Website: apple
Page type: payment
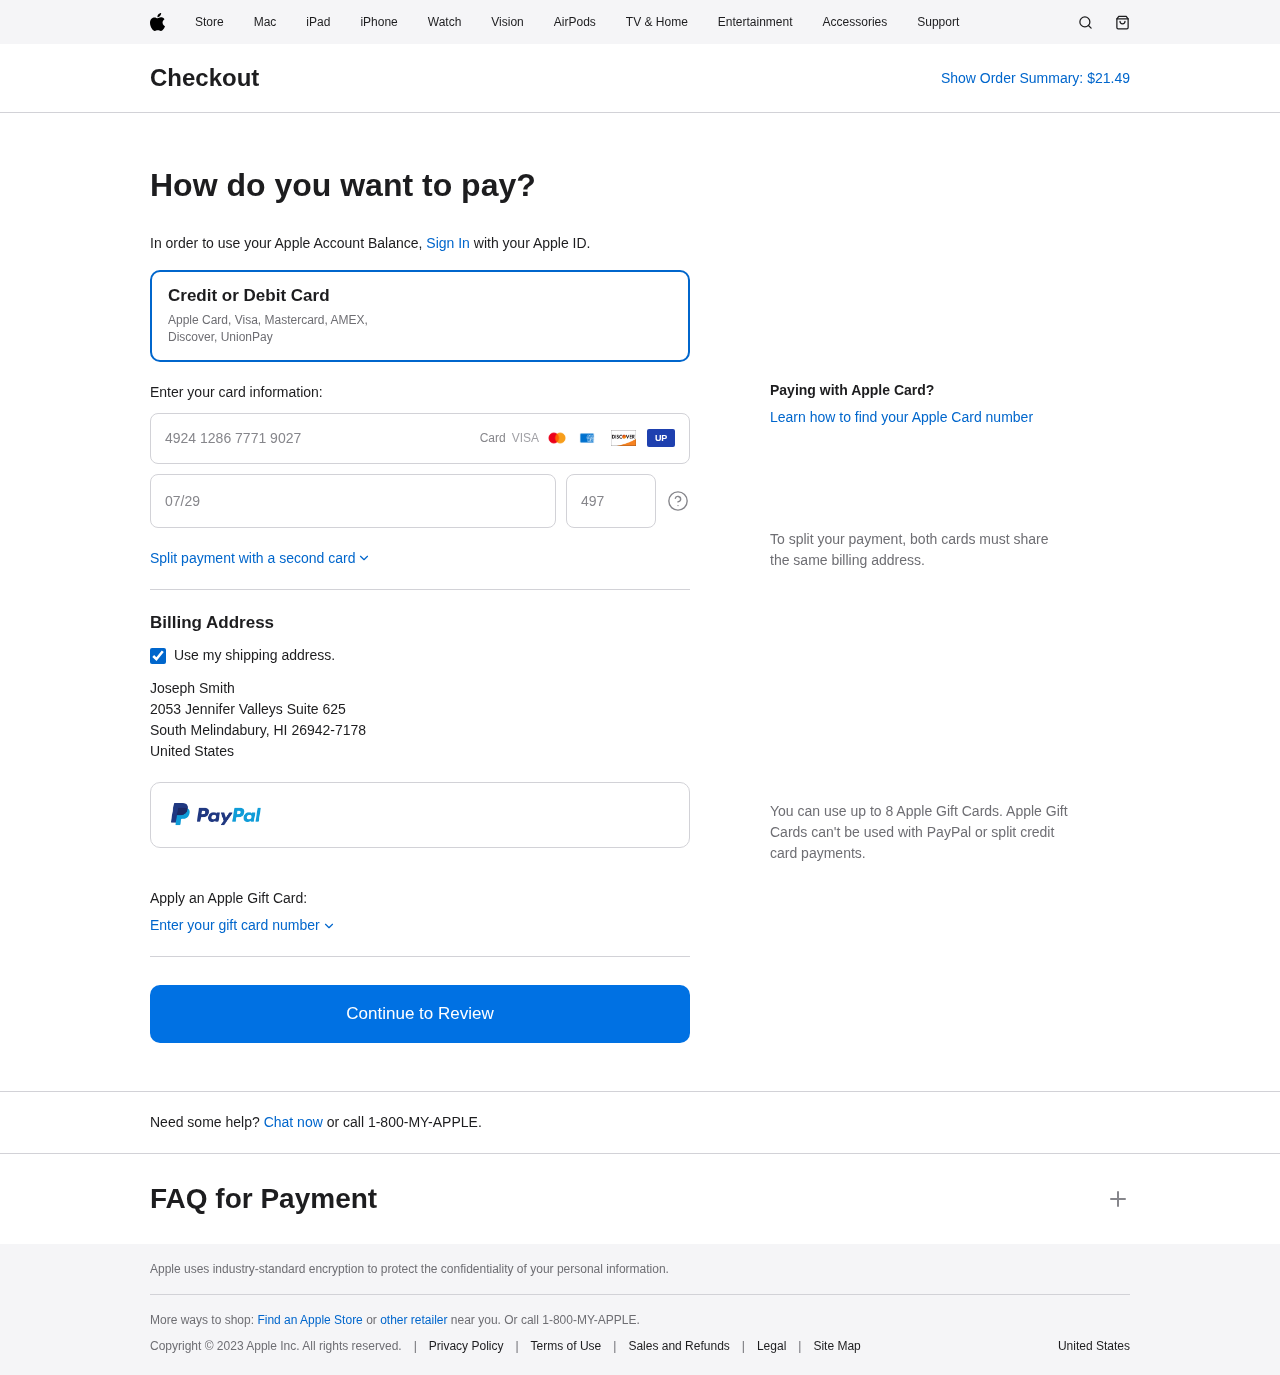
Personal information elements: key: PII_CARD_CVV
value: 497
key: PII_CARD_EXPIRY
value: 07/29
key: PII_CARD_NUMBER
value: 4924 1286 7771 9027
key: PII_COUNTRY
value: United States
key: PII_FULLNAME
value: Joseph Smith
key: PII_STREET
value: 2053 Jennifer Valleys Suite 625
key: PII_CITY_STATE_ZIP
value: South Melindabury, HI 26942-7178
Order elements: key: ORDER_TOTAL
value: $21.49